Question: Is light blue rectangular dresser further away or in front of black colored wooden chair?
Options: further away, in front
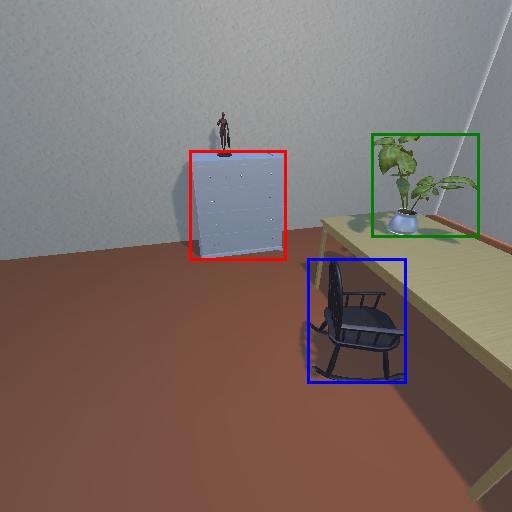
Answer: further away